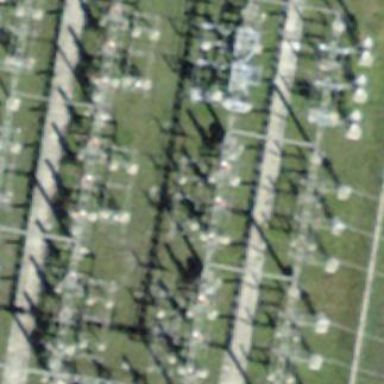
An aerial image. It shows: Fence surrounds transmission level power substation.